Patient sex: M
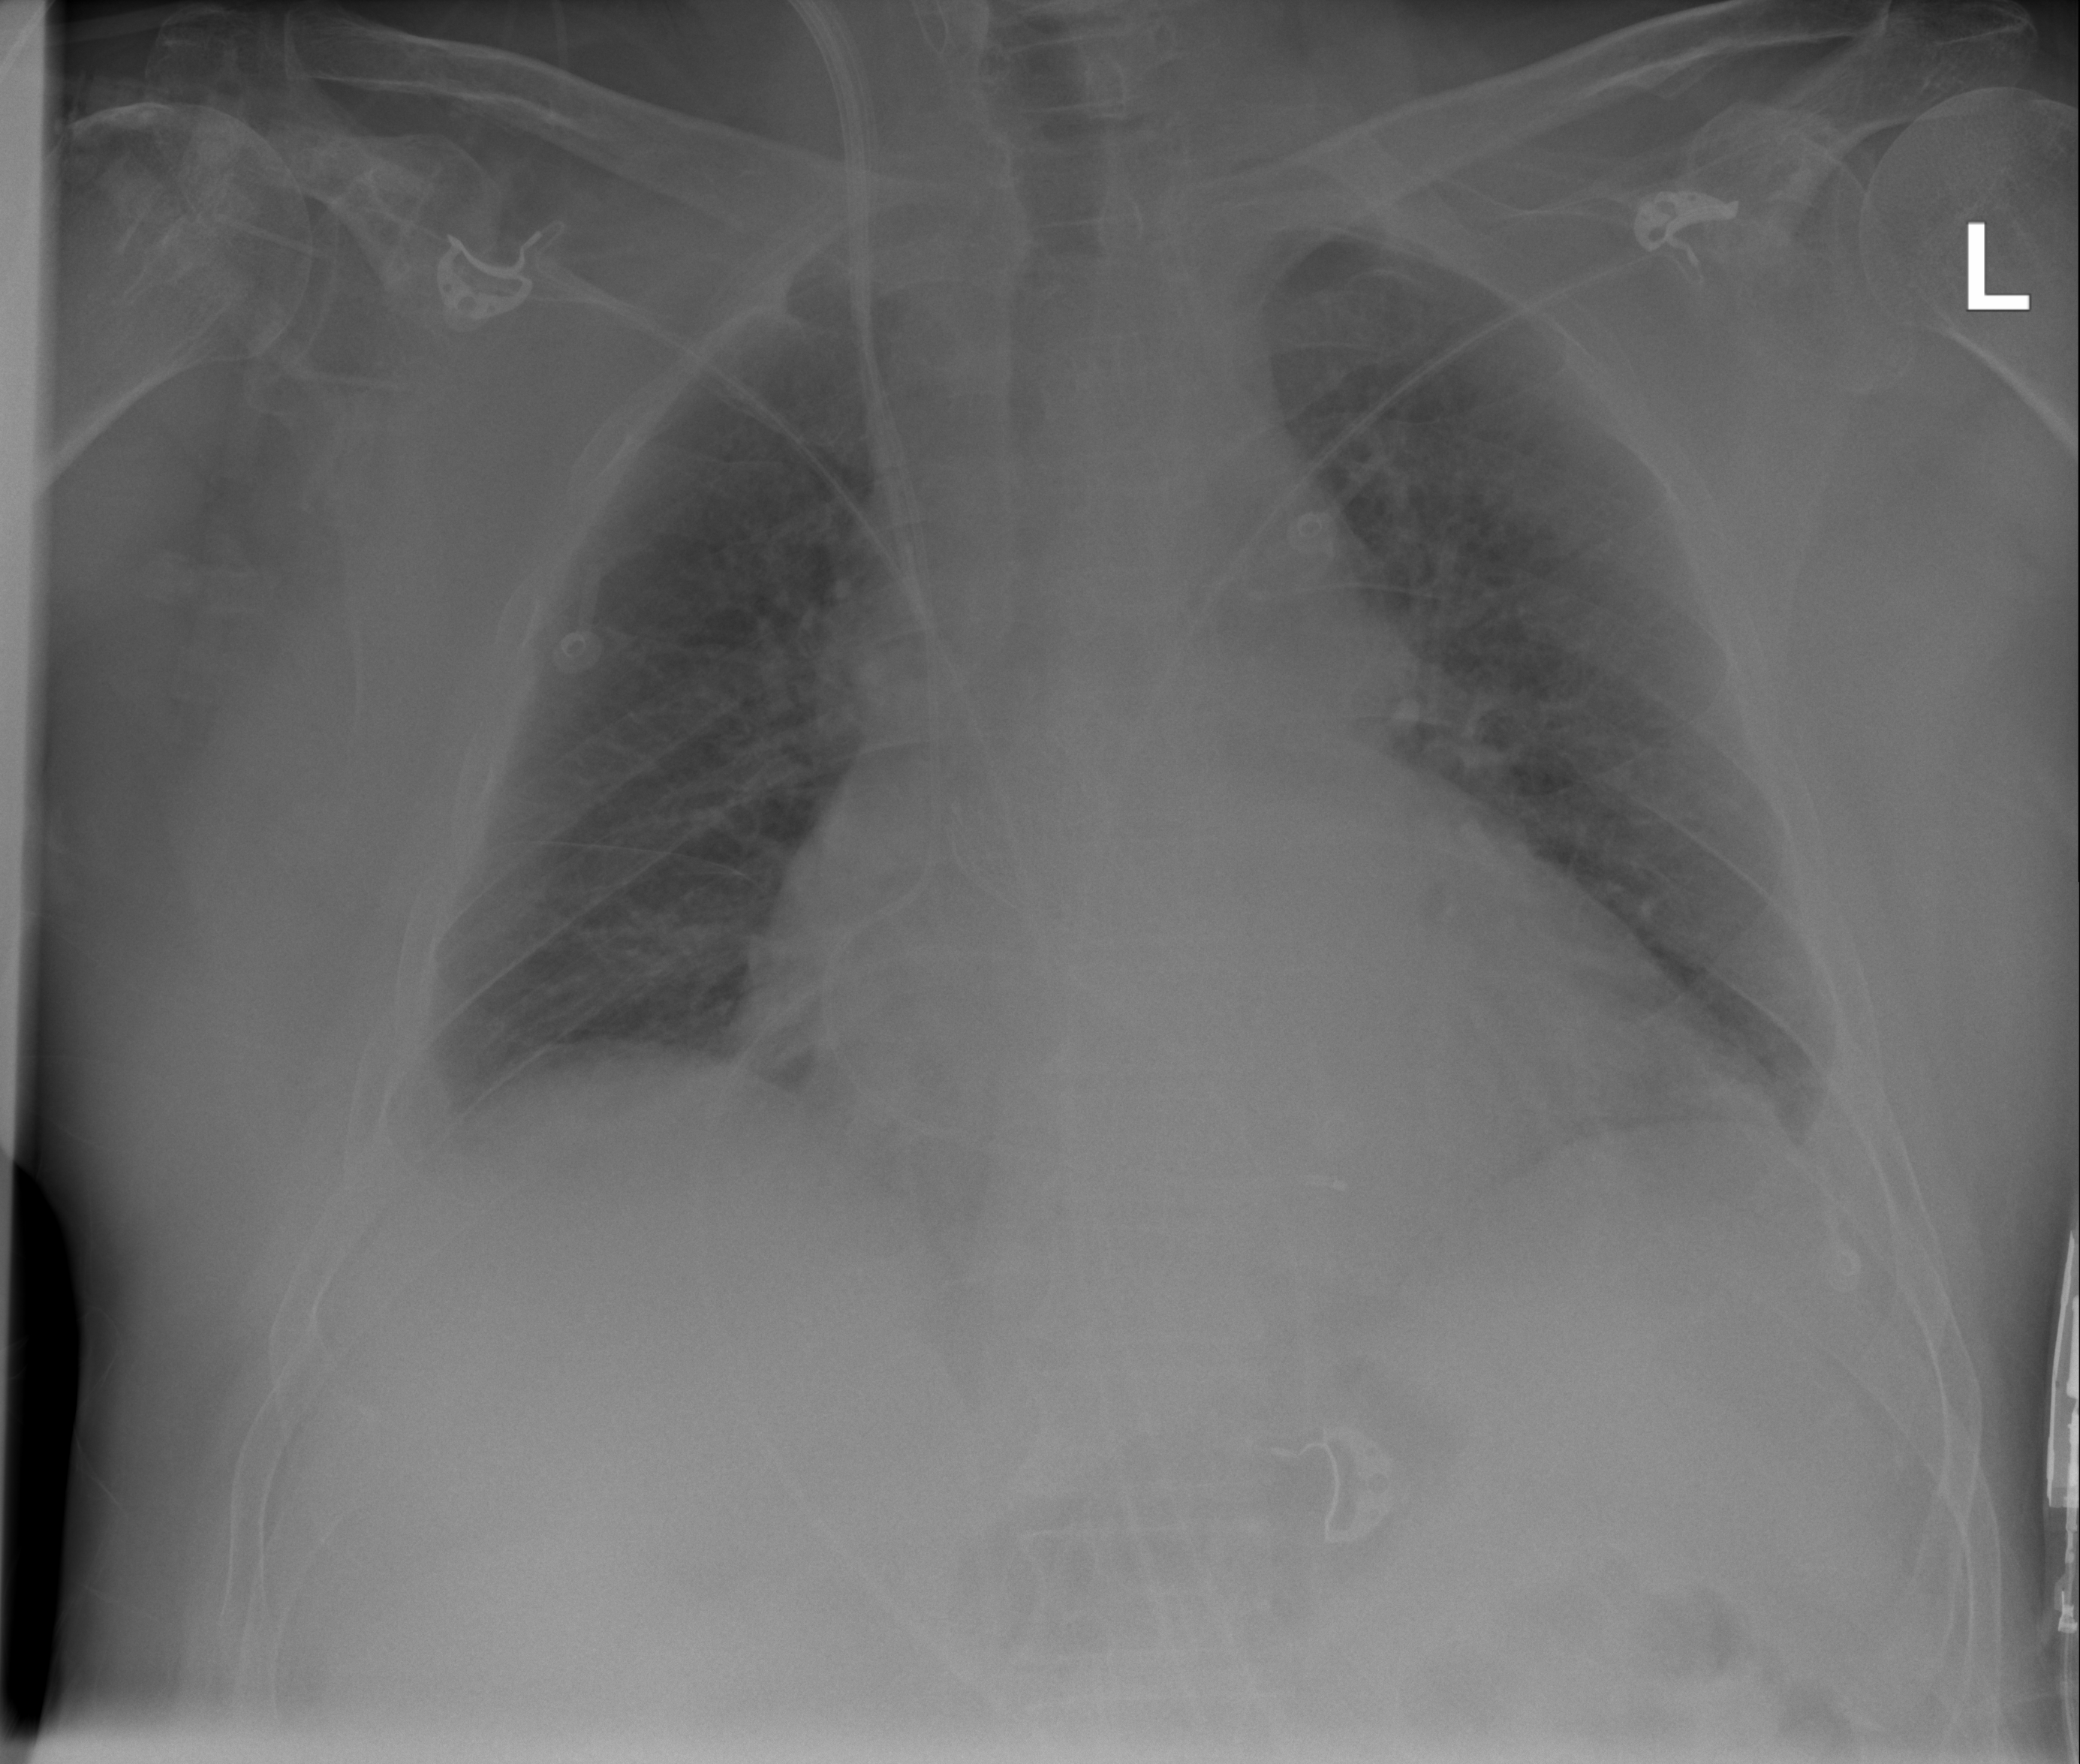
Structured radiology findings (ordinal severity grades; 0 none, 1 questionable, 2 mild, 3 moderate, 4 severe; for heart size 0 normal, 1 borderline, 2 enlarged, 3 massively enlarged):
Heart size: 2
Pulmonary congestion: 2
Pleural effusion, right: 2
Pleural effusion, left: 2
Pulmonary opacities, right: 0
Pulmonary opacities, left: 0
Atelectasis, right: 2
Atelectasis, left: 0